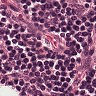
Metastatic tissue present: no